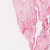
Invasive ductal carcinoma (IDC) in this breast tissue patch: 0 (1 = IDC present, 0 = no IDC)